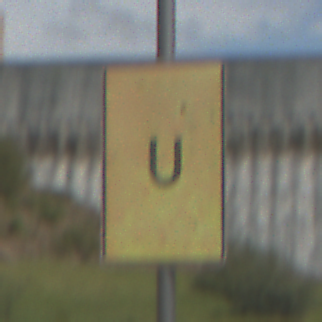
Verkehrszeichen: AnkuendigungOderFortsetzungUmleitungOhnePfeilsymbol
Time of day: Midday
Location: Outdoor (Nature)
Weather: PartlyCloudy
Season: NotSpecified
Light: Natural